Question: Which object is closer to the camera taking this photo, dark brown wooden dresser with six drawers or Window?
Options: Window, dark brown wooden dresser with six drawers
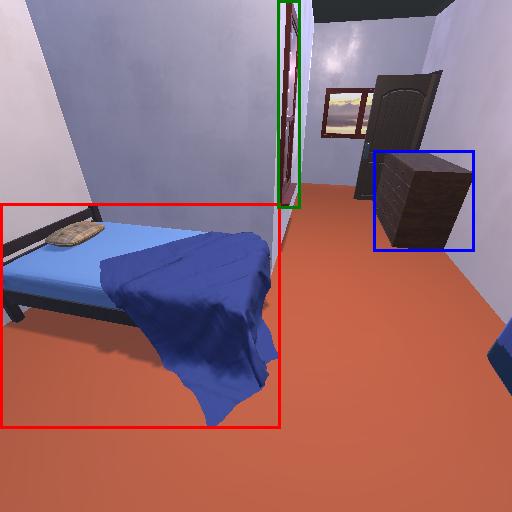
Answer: Window